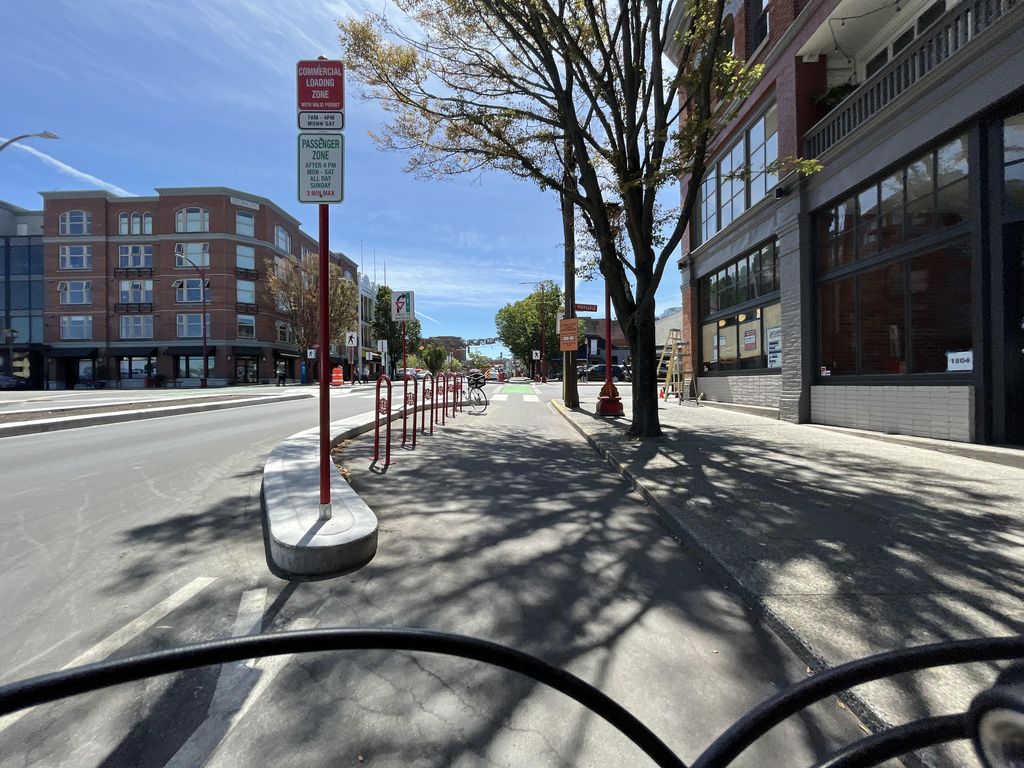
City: victoria